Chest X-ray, PA view. Patient: 60 years old, sex F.
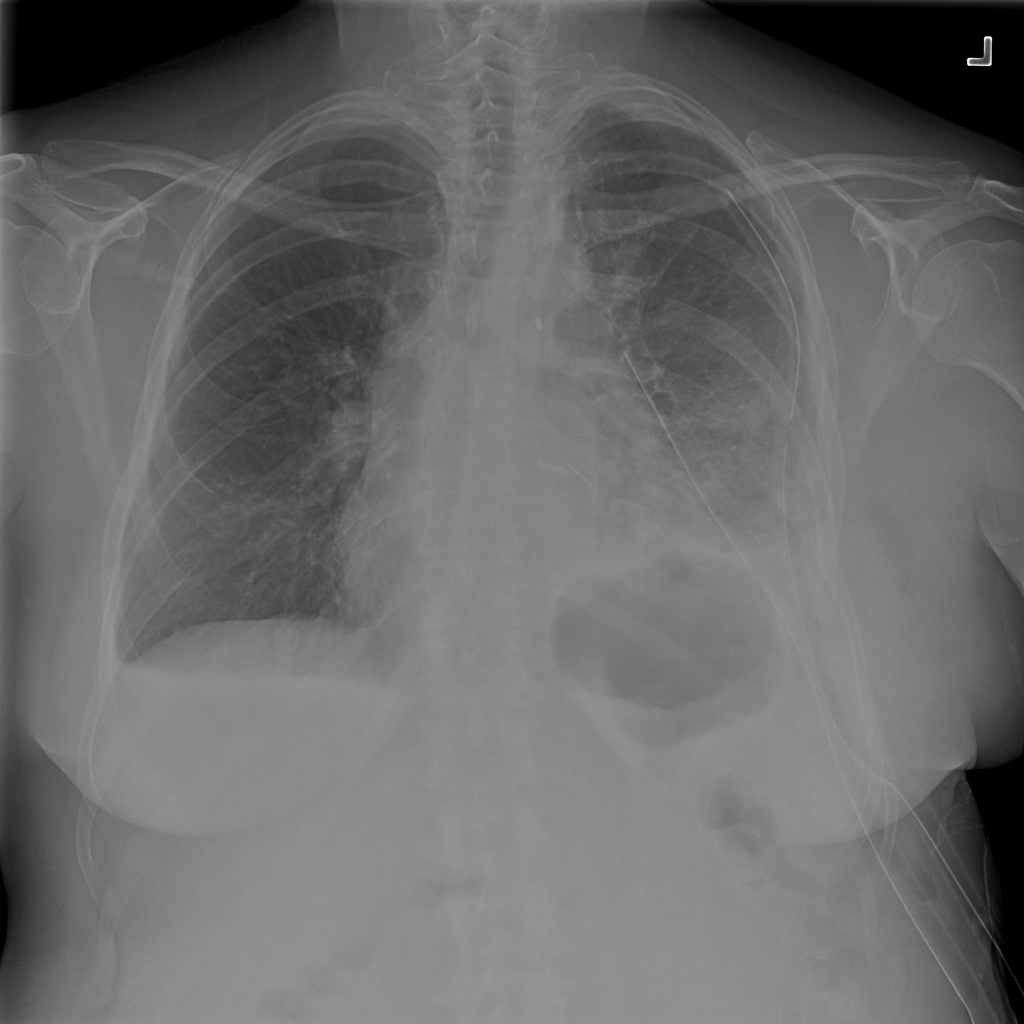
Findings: Atelectasis, Effusion, Pneumothorax